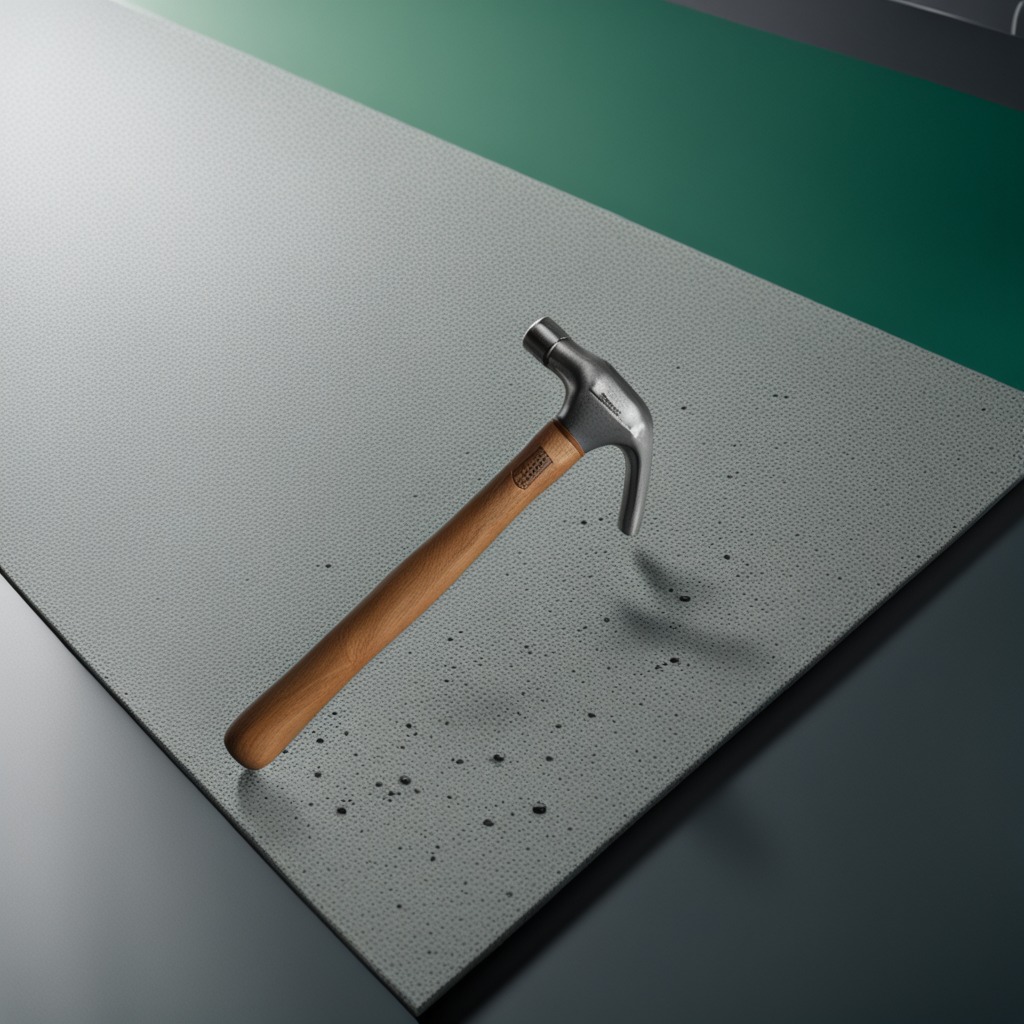
A hammer lies on the tabletop.